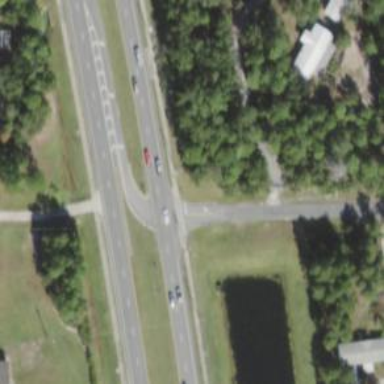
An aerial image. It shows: Primary link road with asphalt surface.